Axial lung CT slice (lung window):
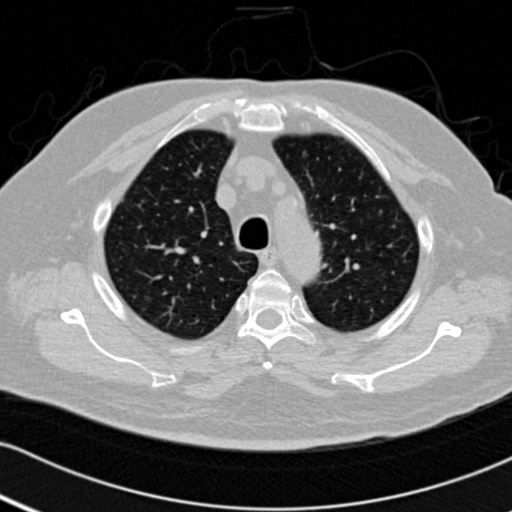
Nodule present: yes
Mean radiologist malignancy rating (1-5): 3